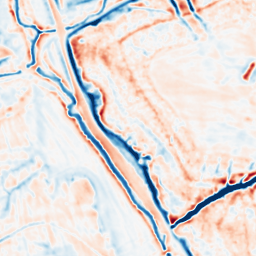
Category: multiscale
Decomposition family: dog_multiscale
Decomposition parameters: sigma_ratio: 1.6
n_scales: 3
base_sigma: 1
Upsampling method: bicubic
Upsampling parameters: scale: 4
Upsampling scale: 4